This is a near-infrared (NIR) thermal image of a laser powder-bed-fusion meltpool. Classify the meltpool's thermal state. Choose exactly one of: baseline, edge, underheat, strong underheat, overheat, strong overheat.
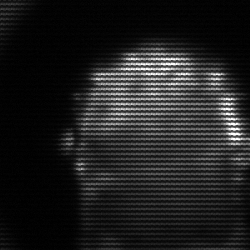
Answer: baseline